Question: I suck at formatting, maybe I had a bad foundation. I have a json like this
'''
'first_name'=>'steve', 'msg'=>'something here','profile_id'=>1
'''
and I want to push a new item into it, I wrote
'''
$i = array('first_name'=>'steve', 'msg'=>'something here','profile_id'=>1);
$loginId = array($_GET['login_id']);
array_push($i,$loginId);
echo json_encode($i);
'''
The result I got is strange:

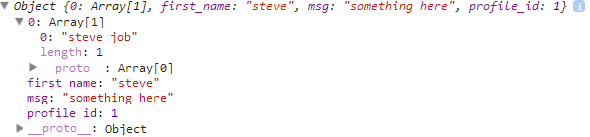
Answer: '''
$i = array('first_name'=>'steve', 'msg'=>'something here','profile_id'=>1);
$loginId = $_GET['login_id'];
$i['login_id']=$loginId;
echo json_encode($i);
'''
The reason array_push didn't work is because you are treating $i as an array (collection) of objects (arrays), while it is just a key-value list (map).
If the array is like K1=>V1, K2=>V2, use $arr[K3]=V3 to add another pair.
If the array is like [(k1,v1), (k2,v2)], then array_push($arr,(k3,v3));